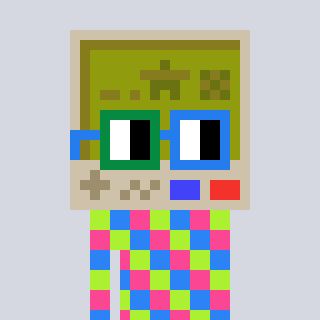
a pixel art character with square green and blue glasses, a gameboy-shaped head and a hotbrown-colored body on a cool background